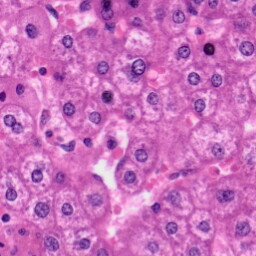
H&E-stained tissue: Liver